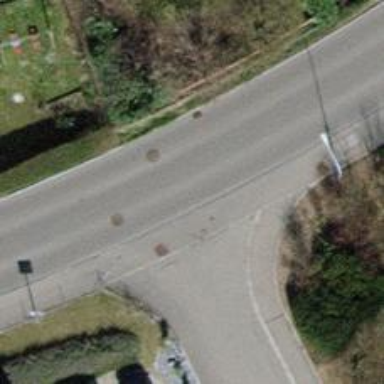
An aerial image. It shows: Tertiary road with asphalt surface.